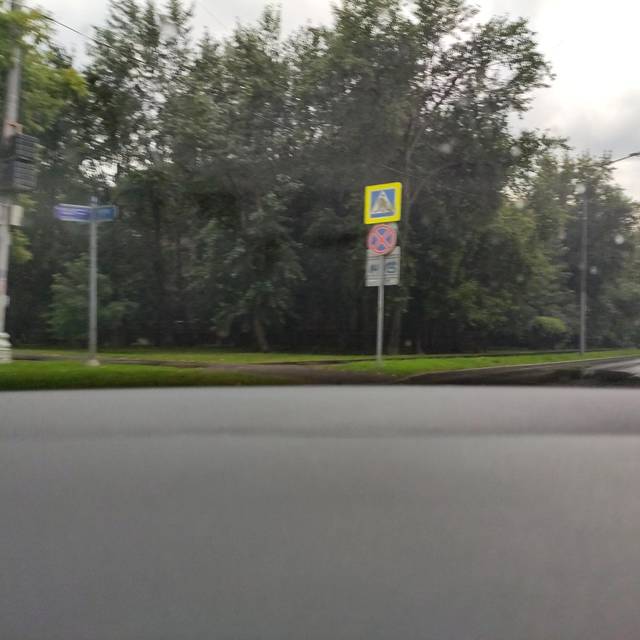
Region: Russia
Coordinates: 55.882, 37.586